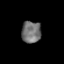
Tissue: prostate
Cell type: T cells
Senescence score: 0.2599
Nuclear area (px): 418
Mean DAPI intensity: 112.993